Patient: sex M, age 68
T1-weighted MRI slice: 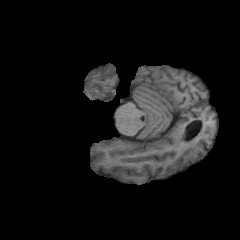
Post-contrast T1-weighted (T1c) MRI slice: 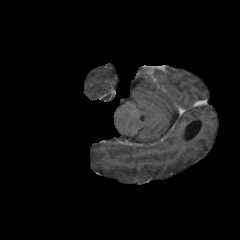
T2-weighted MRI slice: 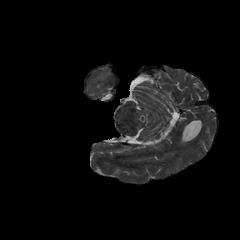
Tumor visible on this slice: no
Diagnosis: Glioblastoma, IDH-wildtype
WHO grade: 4